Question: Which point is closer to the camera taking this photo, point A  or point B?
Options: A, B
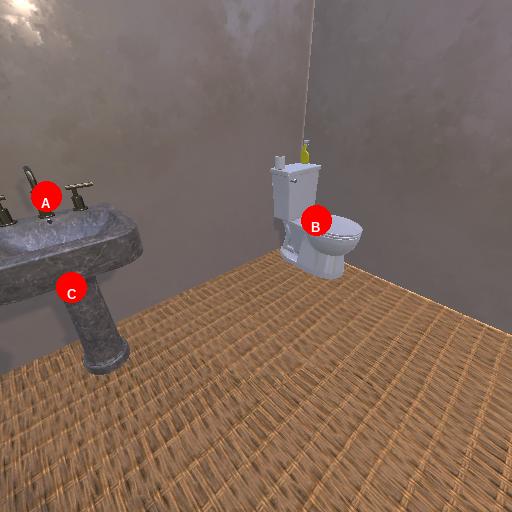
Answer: A